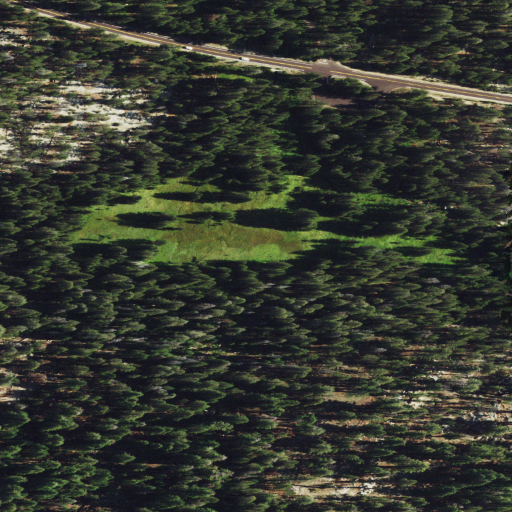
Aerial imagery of plain(s) in California named Porcupine Flat containing evergreen forest, open development, low intensity development, and medium intensity development